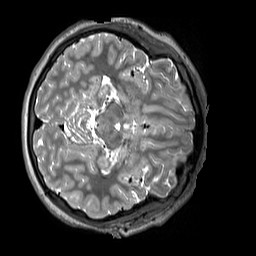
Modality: T2w
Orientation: axial
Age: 11
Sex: female
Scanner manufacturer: siemens
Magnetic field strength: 3 T
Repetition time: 3.2 s
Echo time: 0.408 s